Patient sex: M
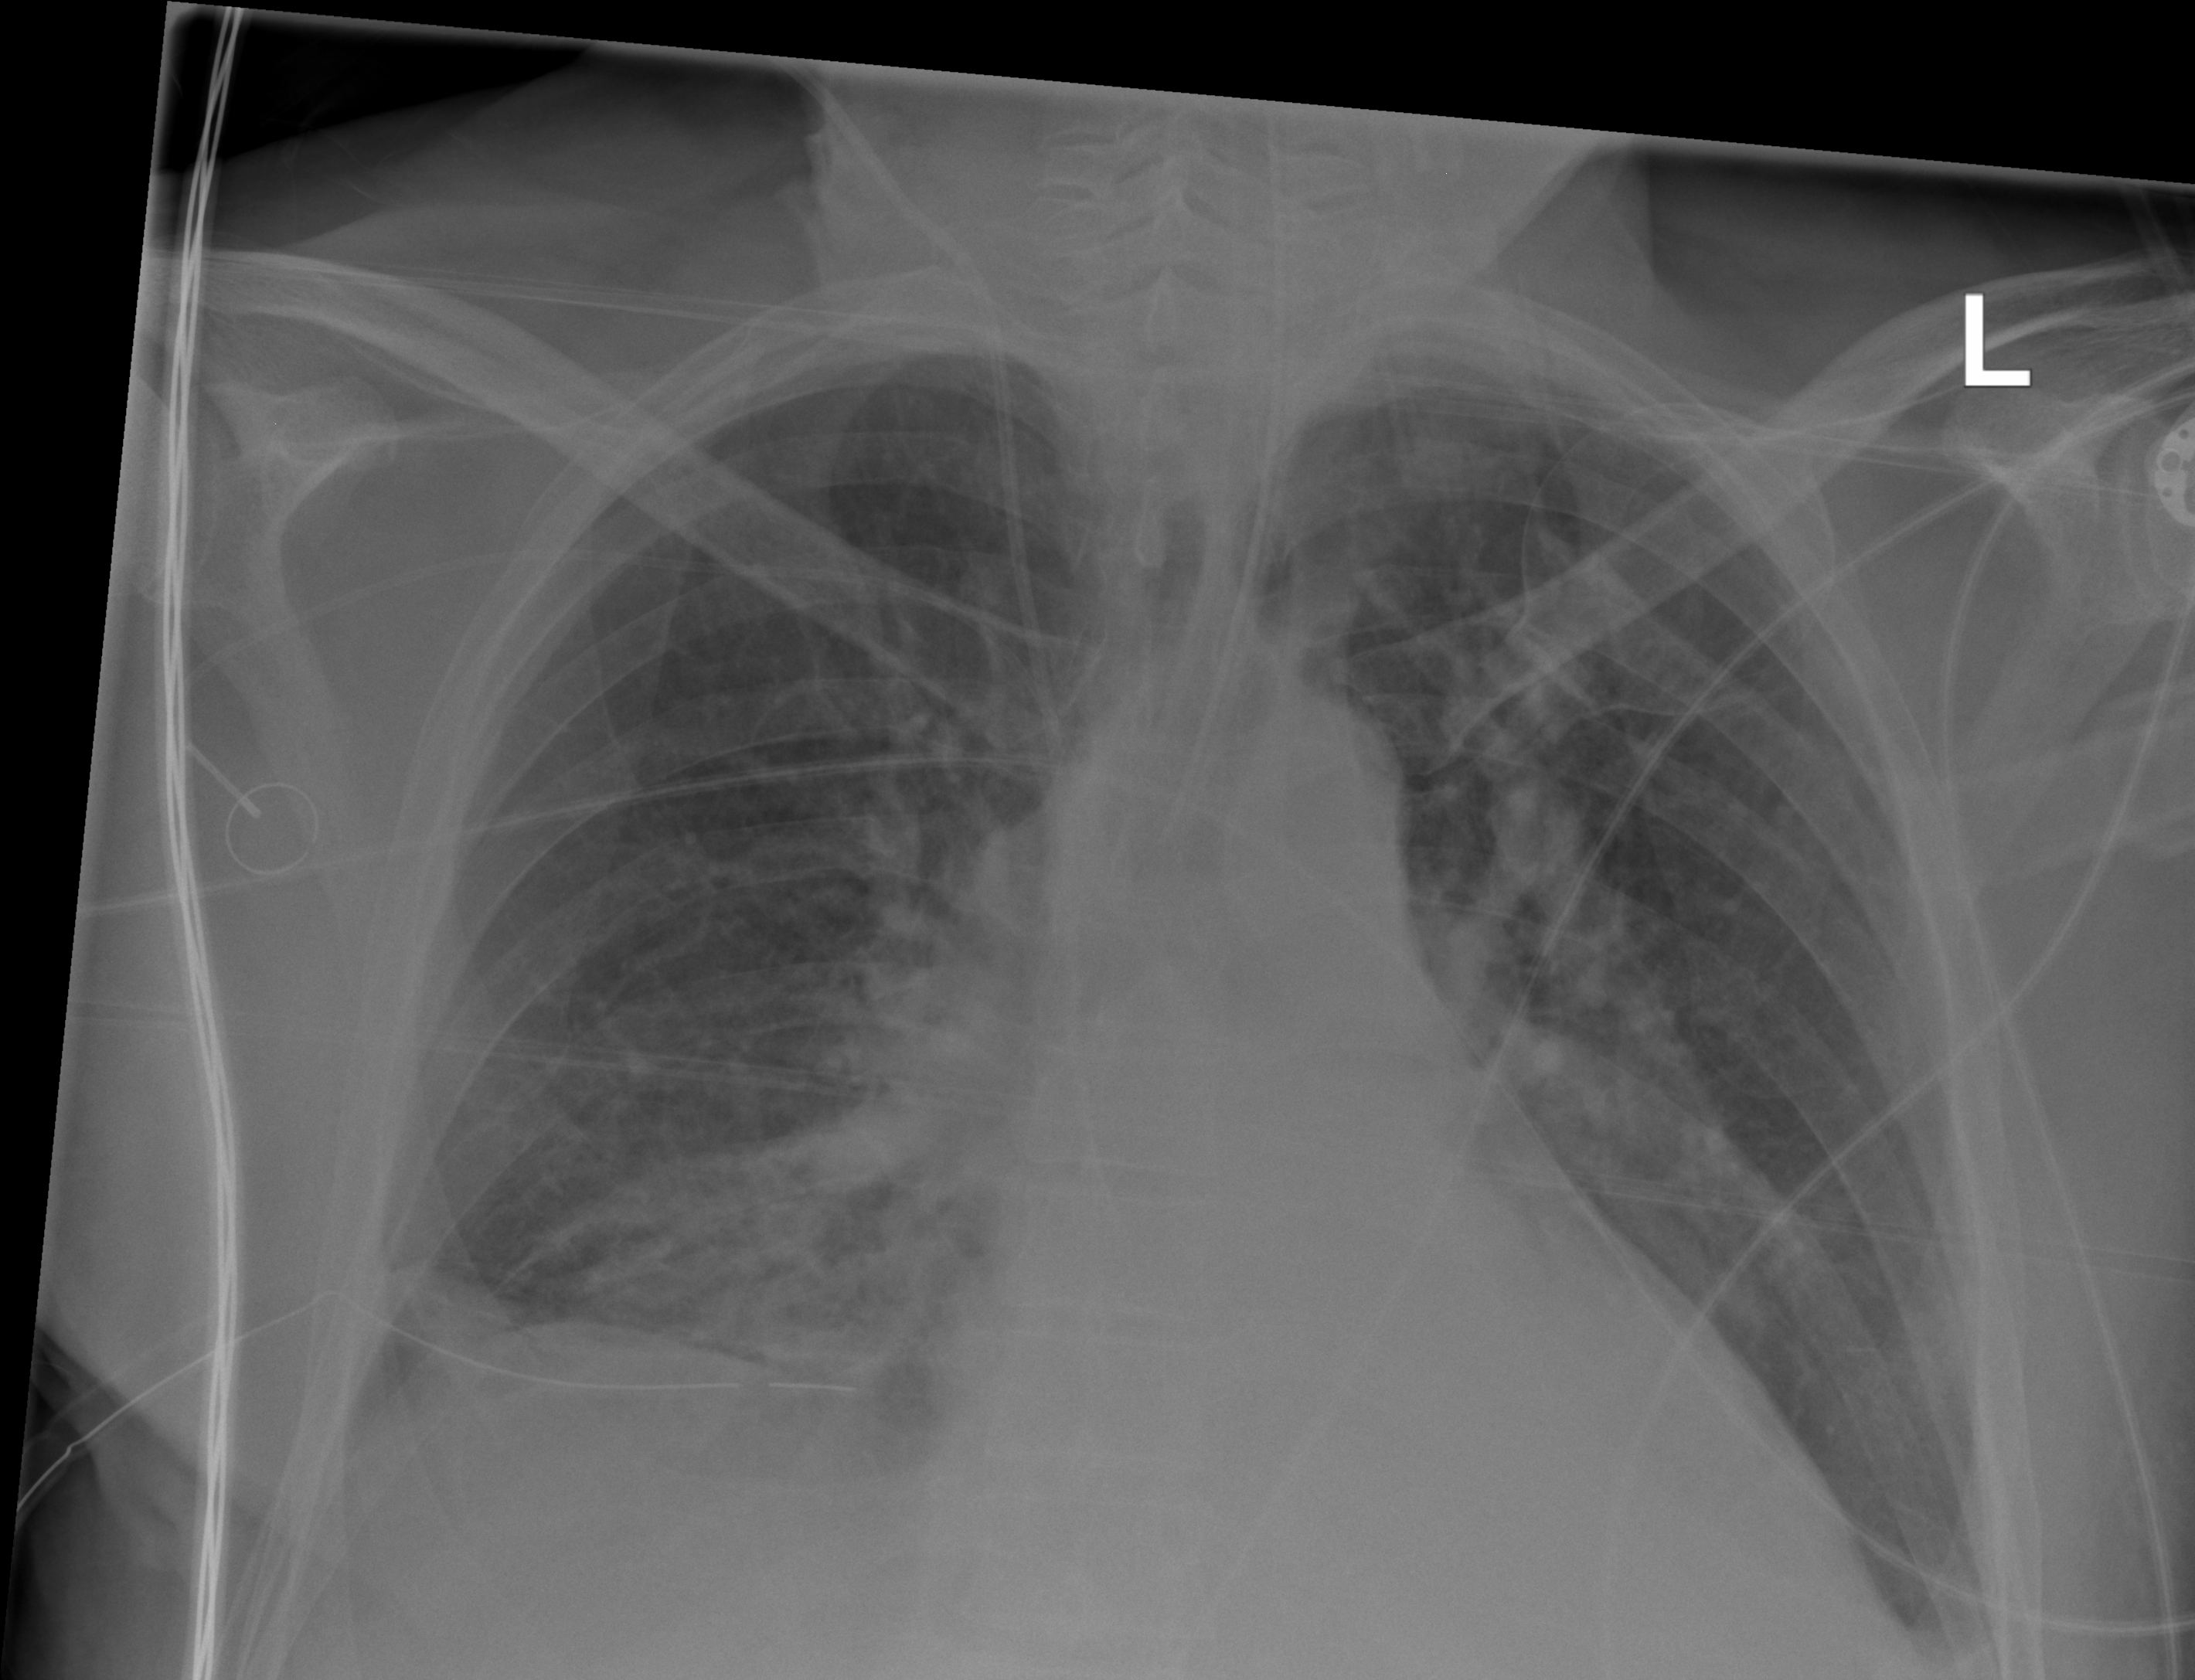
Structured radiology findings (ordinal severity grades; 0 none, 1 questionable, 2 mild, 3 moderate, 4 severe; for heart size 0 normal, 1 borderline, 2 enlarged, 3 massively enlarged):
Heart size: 1
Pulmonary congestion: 1
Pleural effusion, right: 1
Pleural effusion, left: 2
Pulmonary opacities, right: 3
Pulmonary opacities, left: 2
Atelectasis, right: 2
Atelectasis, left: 2